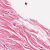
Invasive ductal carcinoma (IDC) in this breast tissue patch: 0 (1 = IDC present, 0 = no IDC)